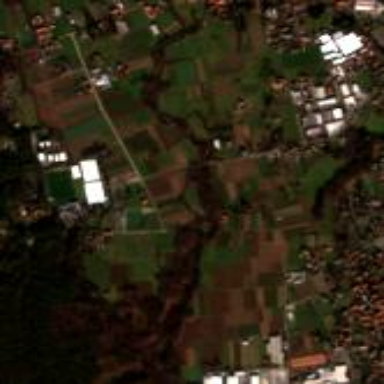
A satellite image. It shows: Picturesque farmland scene.